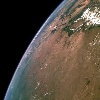
Label: land